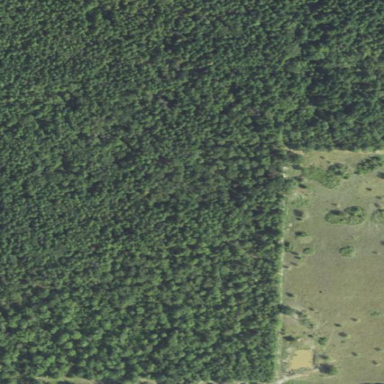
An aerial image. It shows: Forest located within national park.